Field crop: maize
Growth stage: 2
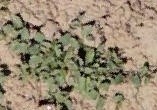
Species: convolvulus